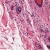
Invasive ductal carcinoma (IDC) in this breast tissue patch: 0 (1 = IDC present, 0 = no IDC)